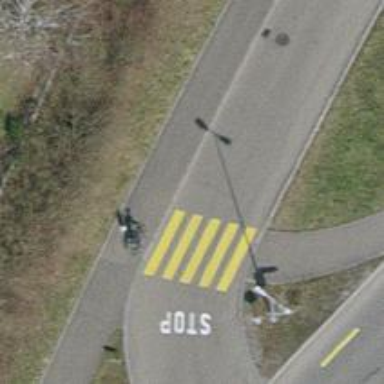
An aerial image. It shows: Marked crossing on footway.